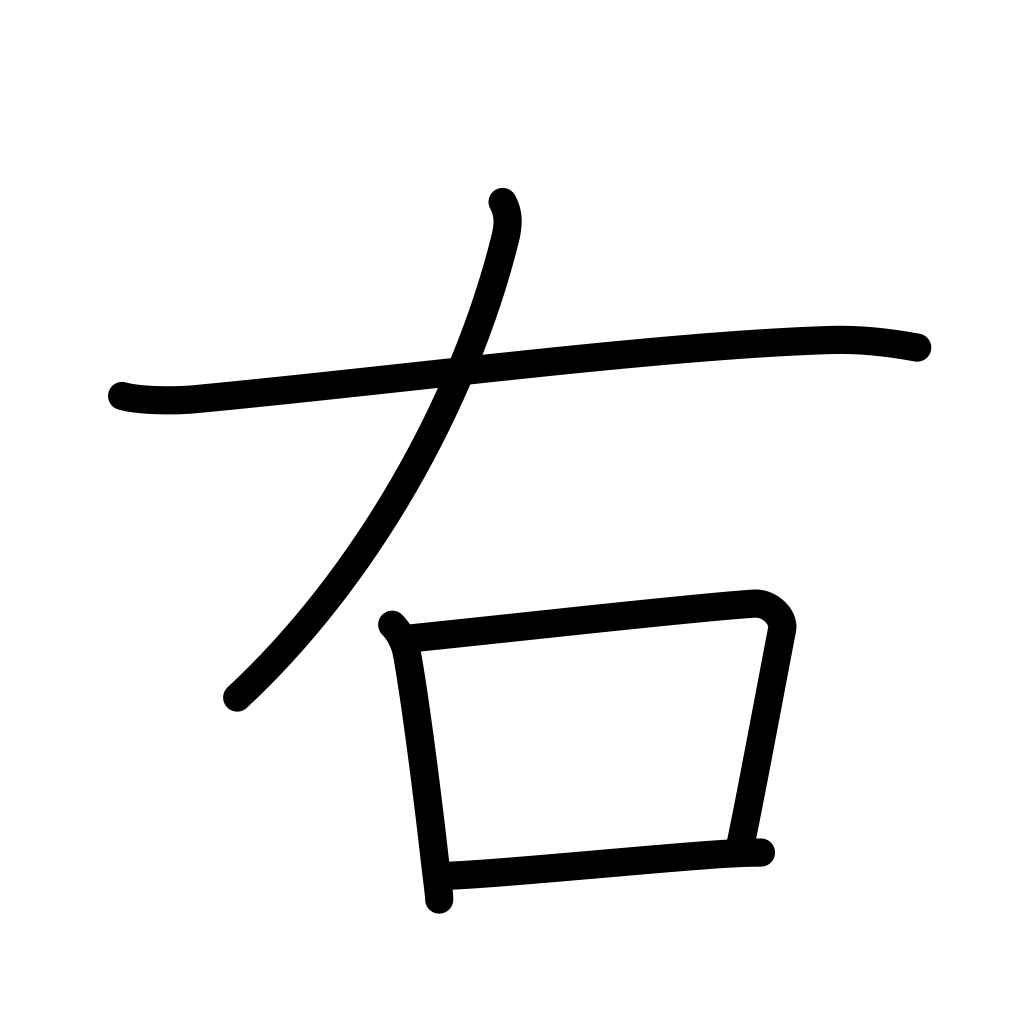
Meaning: right